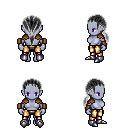
a pixel art fantasy rpg character, female body template, dark elf, purple skin, leather shoulder armor, gold greaves, gray ponytail hairstyle, leather bracers, metal boots, four views (front, back, left, right), 2x2 character sprite sheet, small pixel art, hard edges, no anti-aliasing